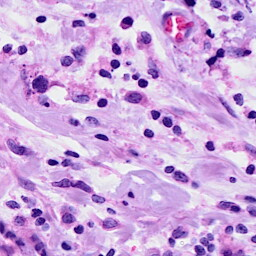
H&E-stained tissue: Breast